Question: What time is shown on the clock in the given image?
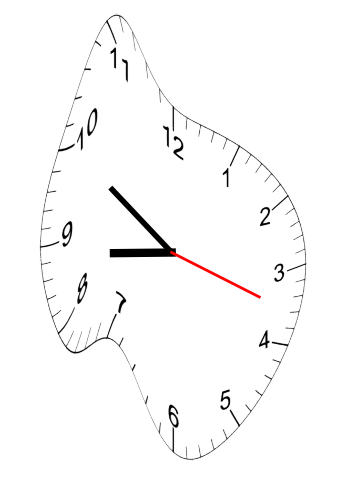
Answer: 08:50:18